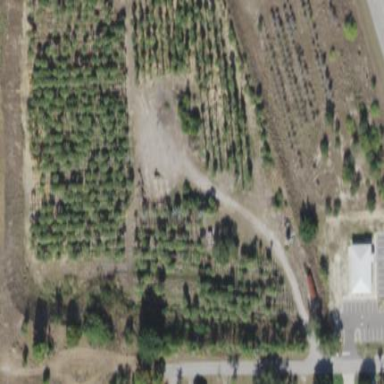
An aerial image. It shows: Plant nursery specializing in trees.